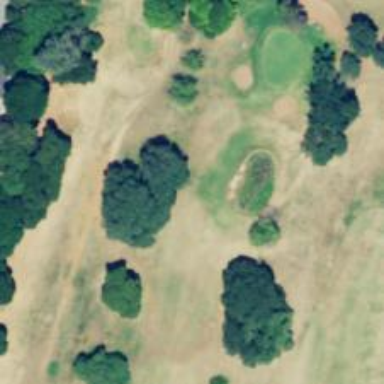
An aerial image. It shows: Golf hole.